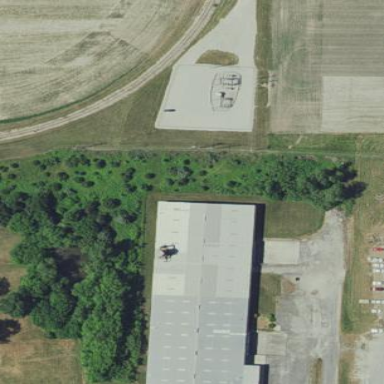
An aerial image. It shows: Industrial building.